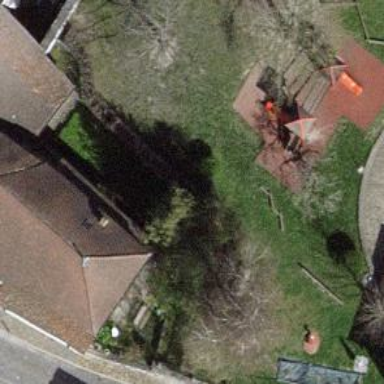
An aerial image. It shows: Playground area for leisure activities on the land.